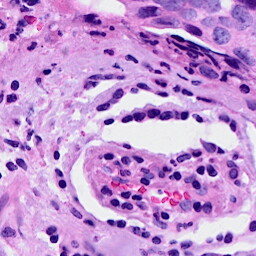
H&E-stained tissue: Breast